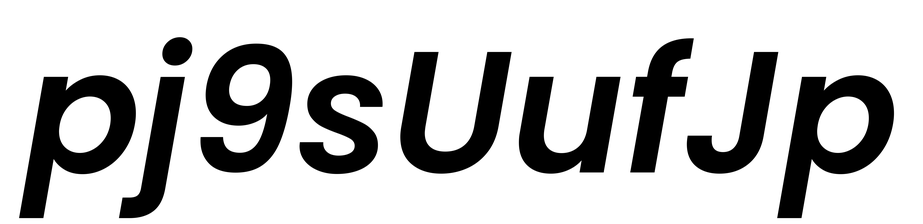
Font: Poppins-SemiBoldItalic